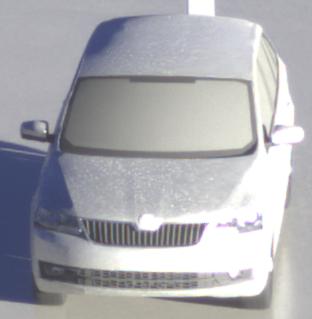
Make: Skoda
Model: Rapid Spaceback 1.2 TSI
Detailed model: Rapid Spaceback
Model produced from: 2013/10
Model produced until: 2015/04
Doors: 5
Color: white
Road condition: wet road
Daytime: sunrise or sunset
Contrast: high contrast